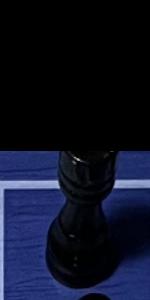
Label: Rook_Black